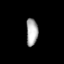
Tissue: lung
Cell type: Endothelial cells
Senescence score: 0.5422
Nuclear area (px): 312
Mean DAPI intensity: 171.801